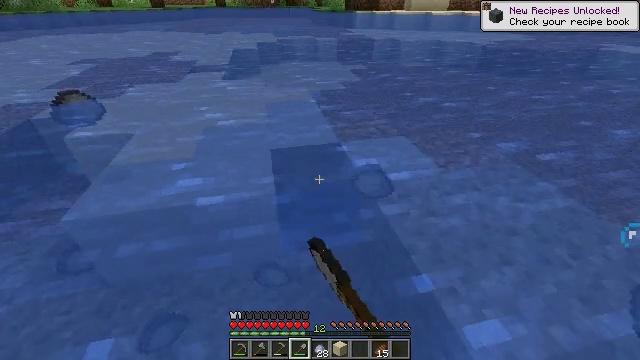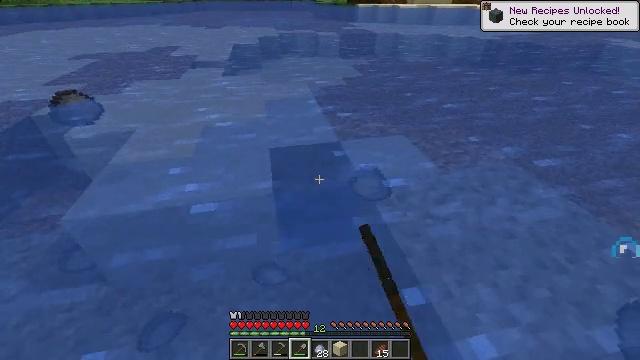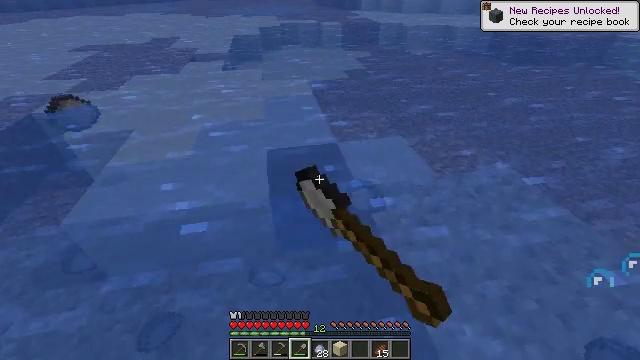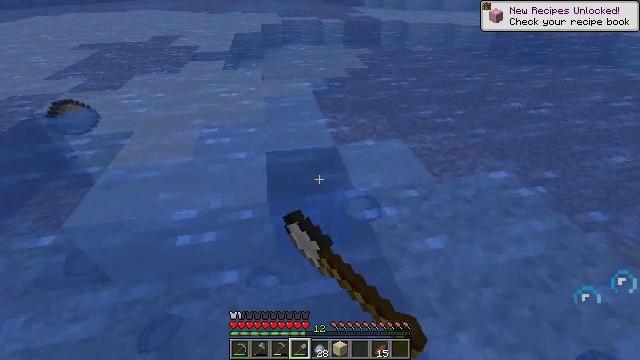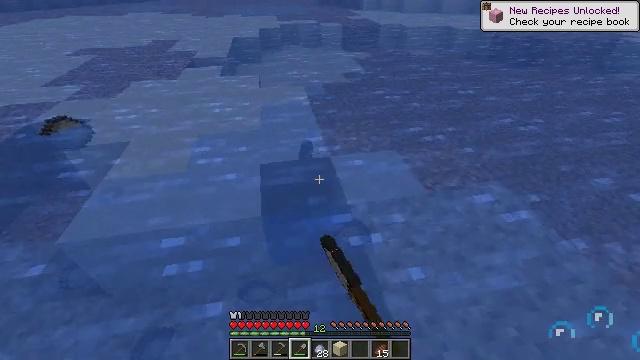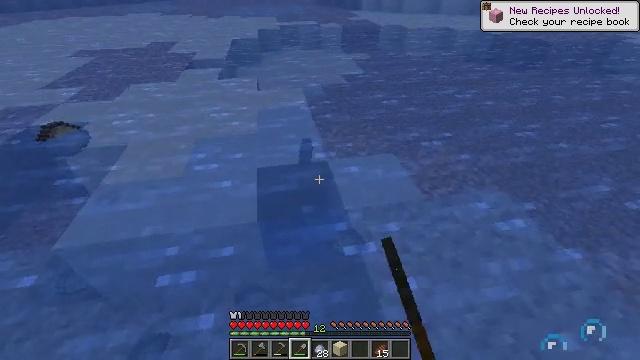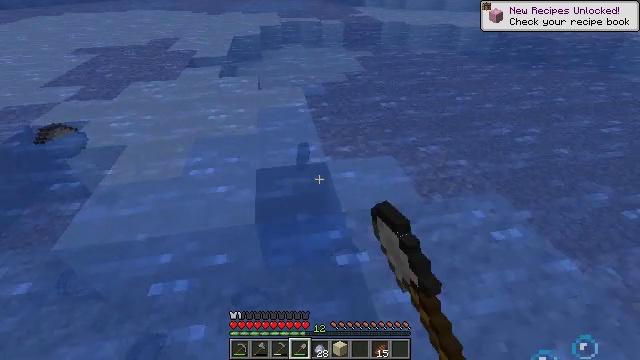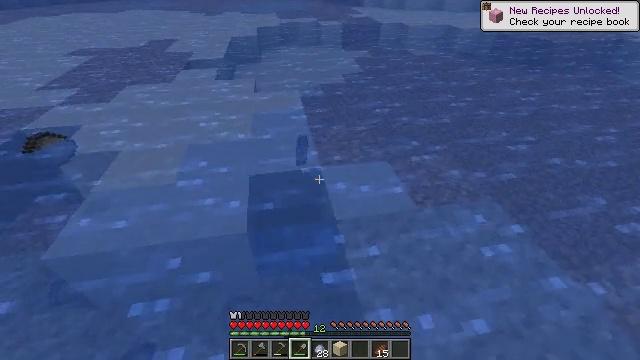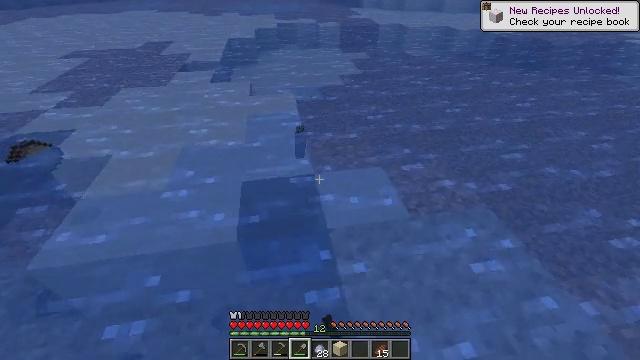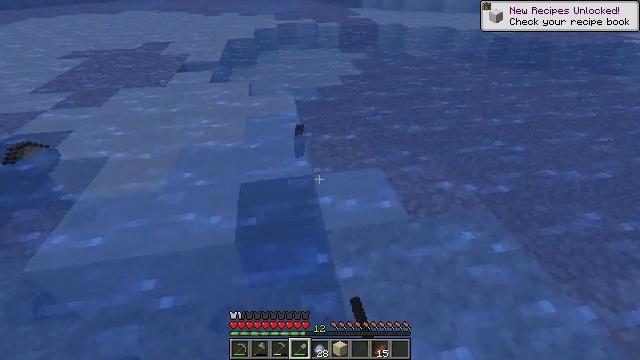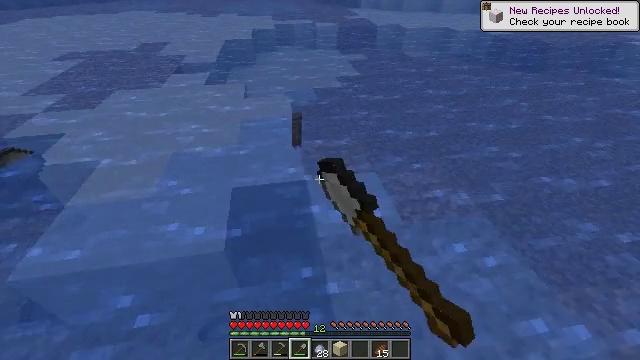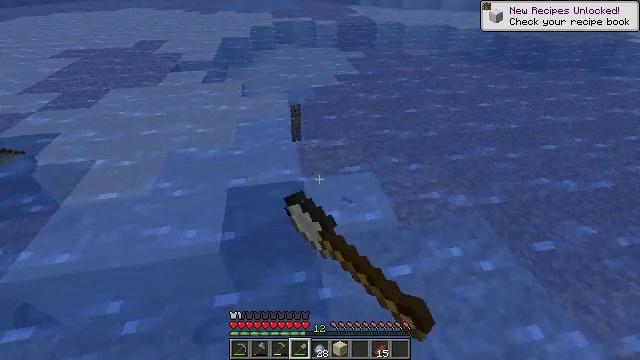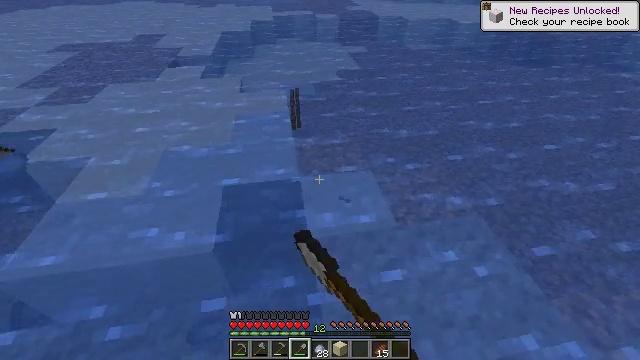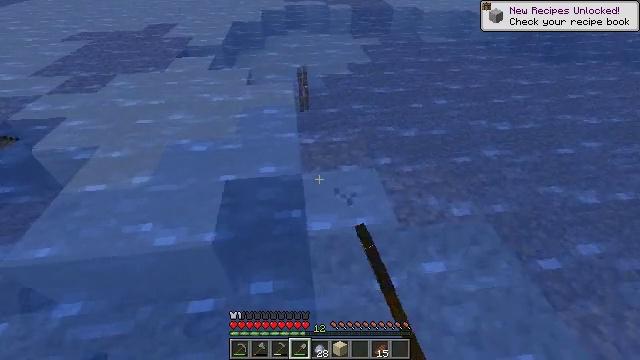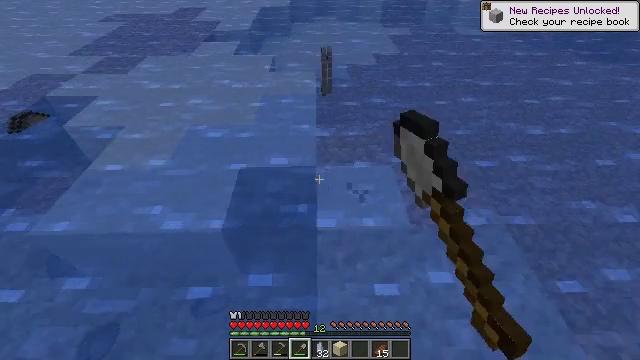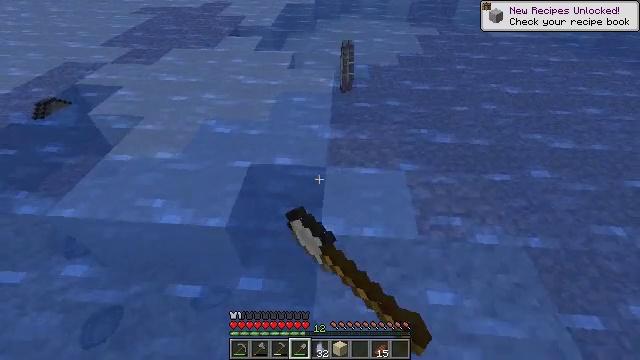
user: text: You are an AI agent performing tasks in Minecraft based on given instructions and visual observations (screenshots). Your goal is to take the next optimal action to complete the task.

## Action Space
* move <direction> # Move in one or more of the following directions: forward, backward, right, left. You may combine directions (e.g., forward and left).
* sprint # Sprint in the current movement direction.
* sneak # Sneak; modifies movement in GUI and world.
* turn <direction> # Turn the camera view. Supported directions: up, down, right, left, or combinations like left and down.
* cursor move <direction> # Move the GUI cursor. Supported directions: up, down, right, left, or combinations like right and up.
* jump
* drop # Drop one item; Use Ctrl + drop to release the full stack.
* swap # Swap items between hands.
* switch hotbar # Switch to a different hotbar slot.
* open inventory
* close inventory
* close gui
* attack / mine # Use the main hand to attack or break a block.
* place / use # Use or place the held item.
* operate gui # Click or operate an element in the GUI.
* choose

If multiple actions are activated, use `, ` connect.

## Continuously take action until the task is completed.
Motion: motion action
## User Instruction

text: Dig up clay found underwater.
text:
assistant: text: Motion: move forward and move right, turn down, attack / mine, jump
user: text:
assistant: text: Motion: move forward and move right, turn down, attack / mine, jump
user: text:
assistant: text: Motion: move forward and move right, attack / mine, jump
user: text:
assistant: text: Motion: move forward and move right, attack / mine
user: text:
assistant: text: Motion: move forward and move right, attack / mine
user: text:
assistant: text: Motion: move forward and move right, attack / mine
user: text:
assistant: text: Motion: move forward and move right, attack / mine
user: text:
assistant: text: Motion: move forward and move right, attack / mine
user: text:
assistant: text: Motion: move forward and move right, attack / mine
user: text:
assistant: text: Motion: move forward and move right, attack / mine
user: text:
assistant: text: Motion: move forward and move right, attack / mine
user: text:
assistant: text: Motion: move forward and move right, turn down, attack / mine
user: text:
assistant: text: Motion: move forward and move right, turn left and down, attack / mine
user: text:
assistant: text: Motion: move forward and move right, turn left and down, attack / mine
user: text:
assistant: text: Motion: move forward and move right, turn left, attack / mine
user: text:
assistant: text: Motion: move forward and move right, attack / mine
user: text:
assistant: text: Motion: move forward, turn left, attack / mine
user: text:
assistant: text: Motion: move forward, turn left and up, attack / mine
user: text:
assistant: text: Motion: move forward, attack / mine
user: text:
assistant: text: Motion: move forward, attack / mine
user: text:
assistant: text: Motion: move forward, turn left, attack / mine
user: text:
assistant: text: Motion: move forward, turn left, attack / mine
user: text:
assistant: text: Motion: move forward, attack / mine
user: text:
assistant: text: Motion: move forward, attack / mine
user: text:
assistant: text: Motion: turn left, attack / mine
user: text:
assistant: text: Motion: turn left, attack / mine
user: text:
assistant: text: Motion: turn left, attack / mine
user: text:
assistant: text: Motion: turn left and down, attack / mine
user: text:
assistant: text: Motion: turn down, attack / mine
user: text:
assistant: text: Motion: turn right and down, attack / mine